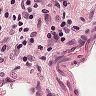
Metastatic tissue present: no